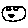
Label: smiley face